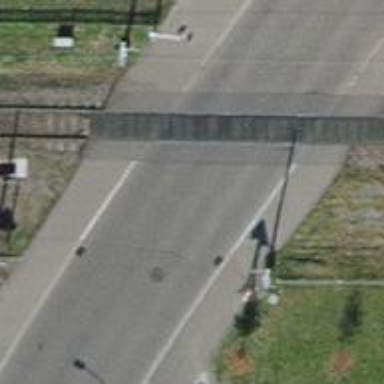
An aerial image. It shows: Level crossing with lights. The barriers at the crossing are of double half type.